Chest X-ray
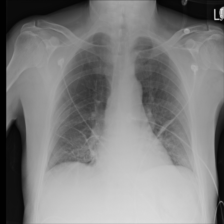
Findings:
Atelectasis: negative
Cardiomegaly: negative
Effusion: negative
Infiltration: negative
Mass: negative
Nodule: negative
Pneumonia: negative
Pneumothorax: negative
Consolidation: negative
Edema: negative
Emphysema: negative
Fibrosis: negative
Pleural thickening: negative
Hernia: negative